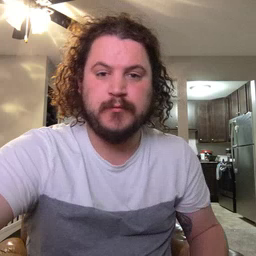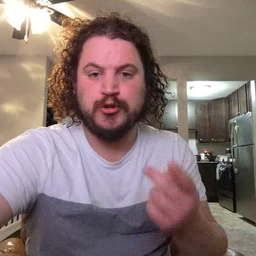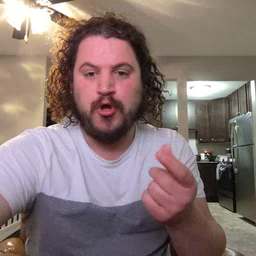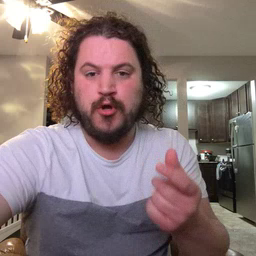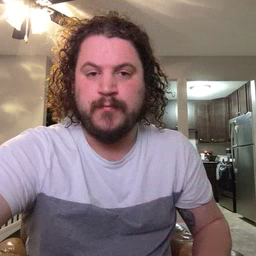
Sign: dog